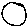
Label: circle